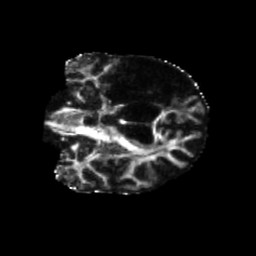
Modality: FA
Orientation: coronal
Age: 64
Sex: male
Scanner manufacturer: siemens
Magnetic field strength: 3 T
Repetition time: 5.25 s
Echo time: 0.08 s